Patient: sex M, age 94
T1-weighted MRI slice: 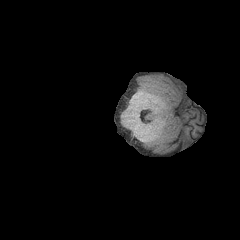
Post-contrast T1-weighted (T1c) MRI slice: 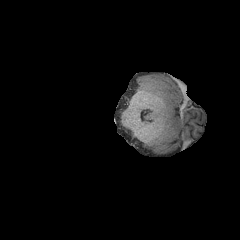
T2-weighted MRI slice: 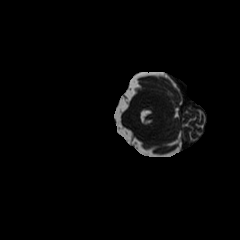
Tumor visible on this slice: no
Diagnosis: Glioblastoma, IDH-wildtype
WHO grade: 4